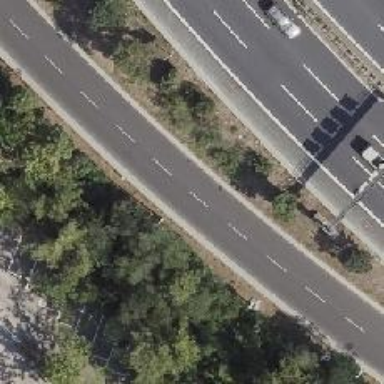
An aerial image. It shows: Motorway link.